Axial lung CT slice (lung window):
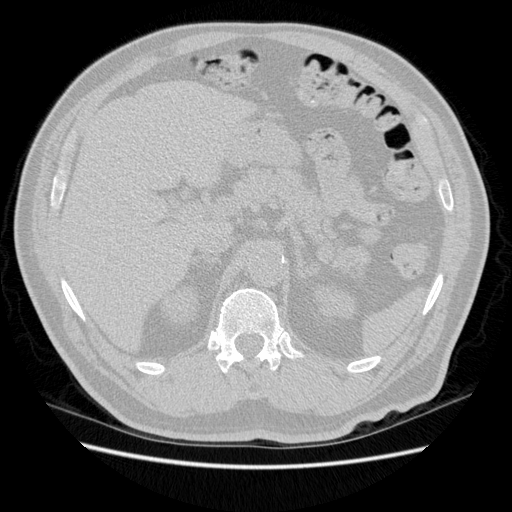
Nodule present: no